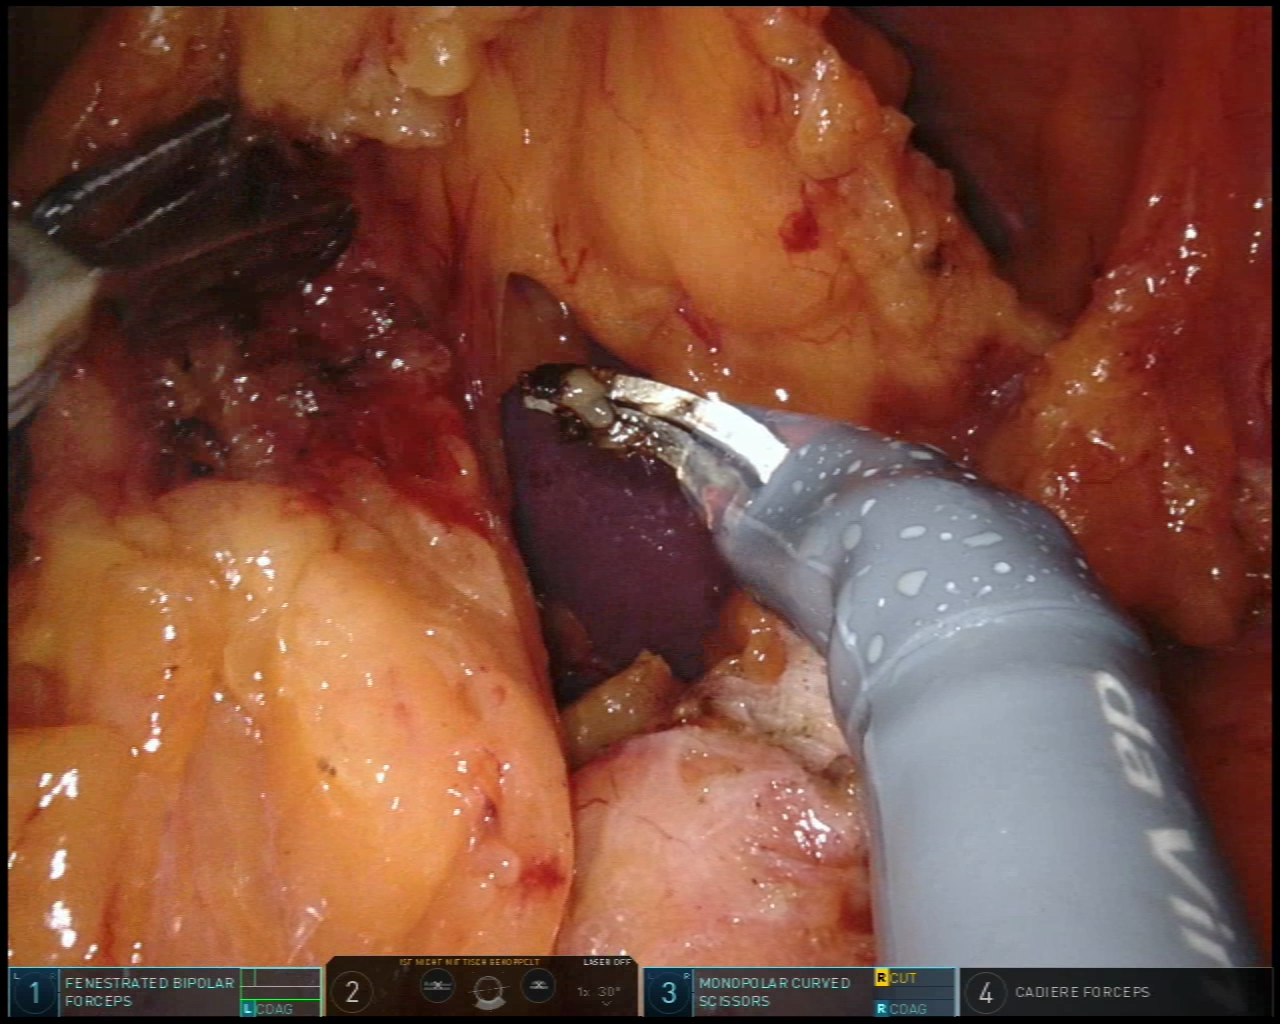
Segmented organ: spleen
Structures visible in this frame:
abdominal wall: yes
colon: no
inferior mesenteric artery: no
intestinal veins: no
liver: no
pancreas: no
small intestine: no
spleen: yes
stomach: no
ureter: no
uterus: no
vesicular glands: no